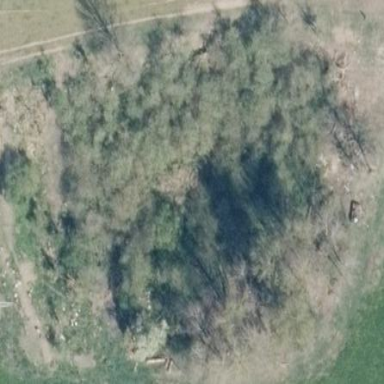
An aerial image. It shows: Forest area.